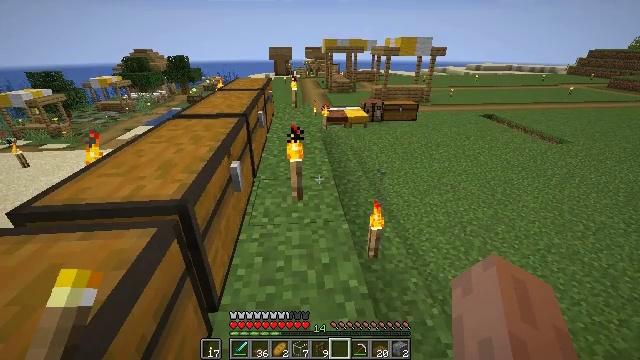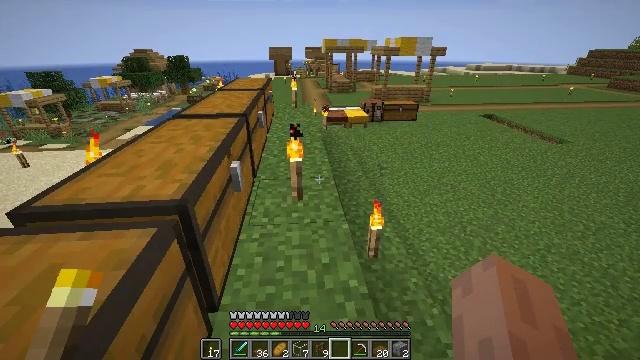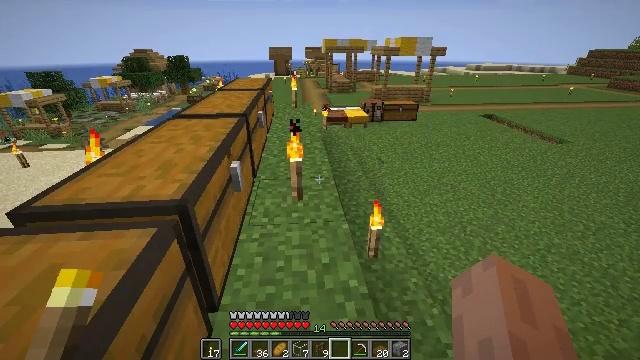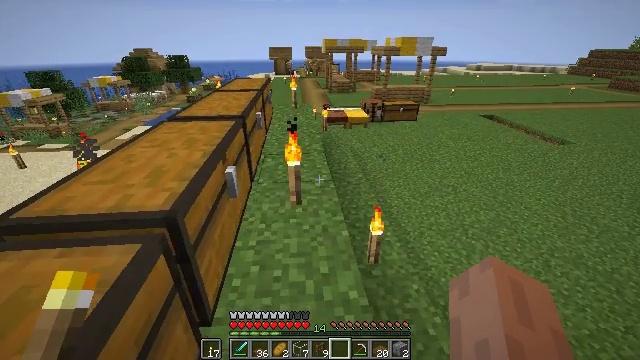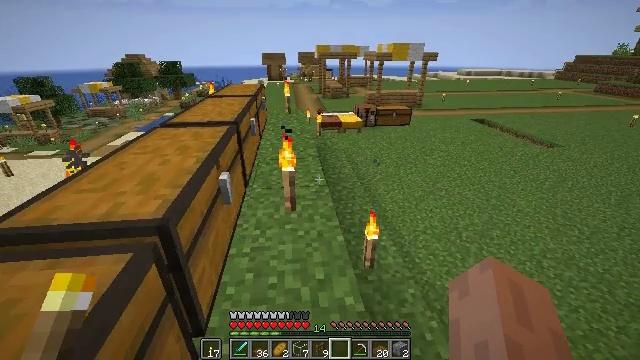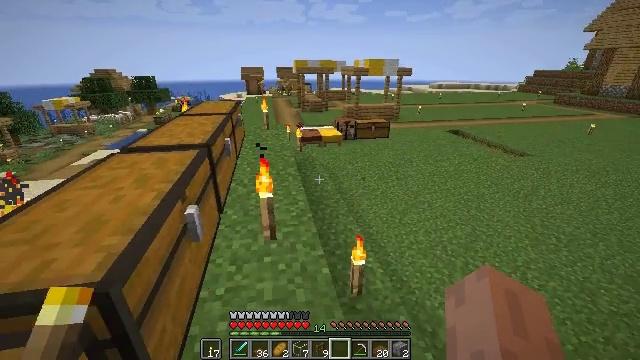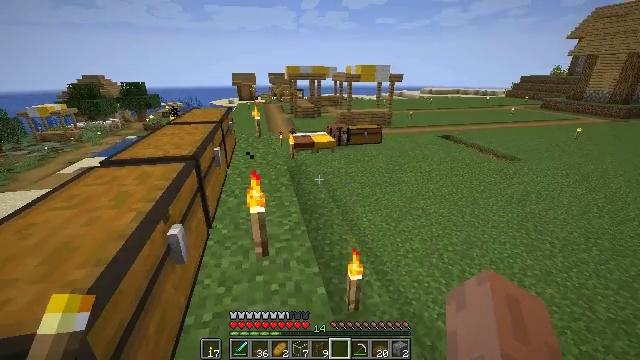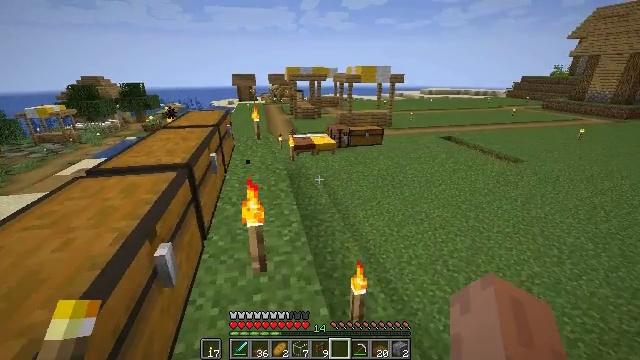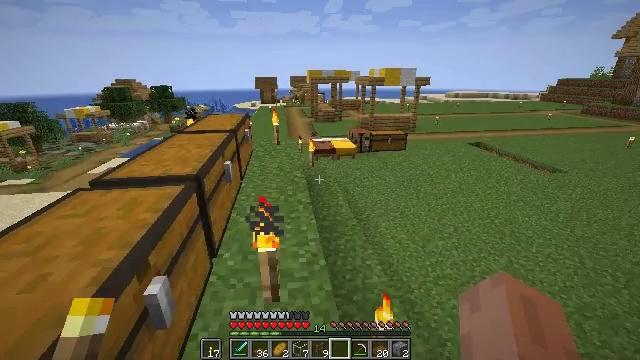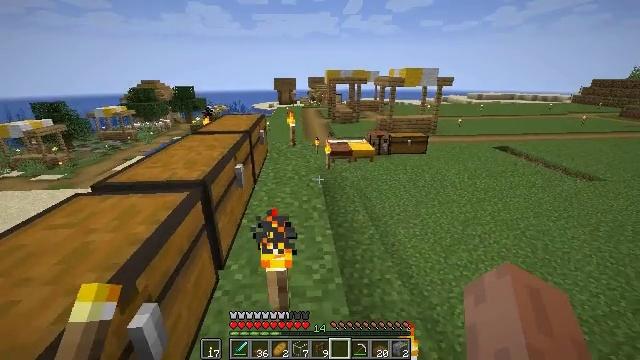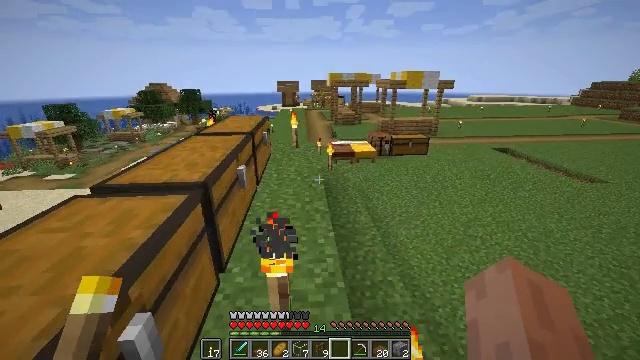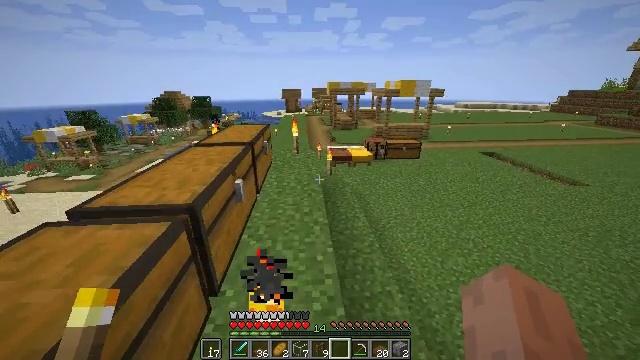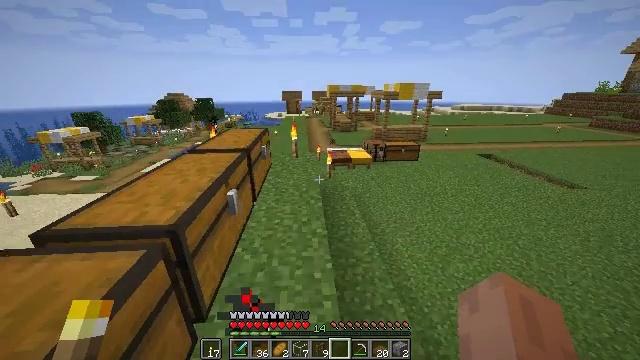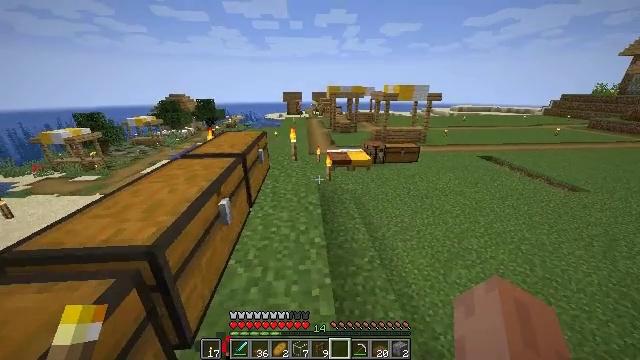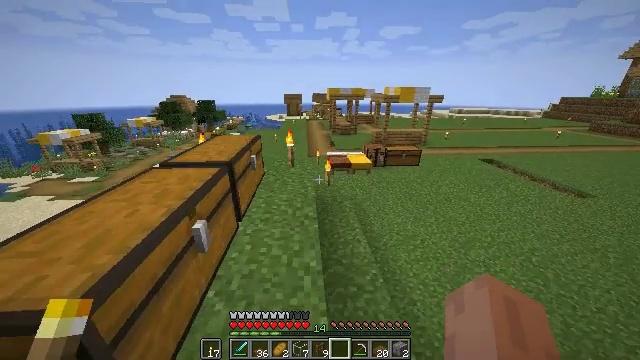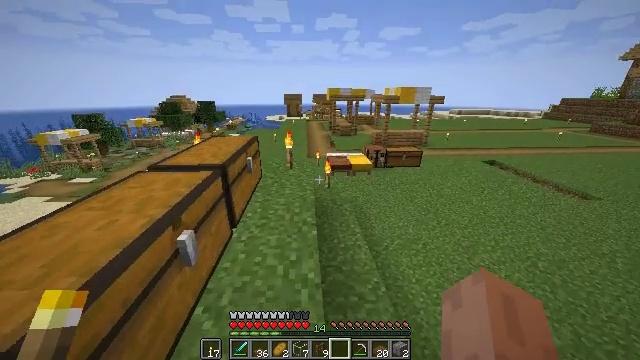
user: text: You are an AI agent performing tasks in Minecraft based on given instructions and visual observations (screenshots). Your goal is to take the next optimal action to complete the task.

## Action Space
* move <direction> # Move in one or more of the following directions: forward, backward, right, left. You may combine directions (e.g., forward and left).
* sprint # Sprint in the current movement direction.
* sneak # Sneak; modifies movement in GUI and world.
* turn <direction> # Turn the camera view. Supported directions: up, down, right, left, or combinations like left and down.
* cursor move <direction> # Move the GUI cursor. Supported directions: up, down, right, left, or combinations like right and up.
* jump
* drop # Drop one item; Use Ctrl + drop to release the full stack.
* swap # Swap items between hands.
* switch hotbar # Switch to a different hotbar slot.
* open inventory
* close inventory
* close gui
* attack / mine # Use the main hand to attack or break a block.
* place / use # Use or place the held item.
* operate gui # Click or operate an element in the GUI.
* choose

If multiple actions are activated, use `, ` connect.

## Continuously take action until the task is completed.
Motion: motion action
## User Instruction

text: Arrange stone bricks to craft stone brick stairs.
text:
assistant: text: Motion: no_op
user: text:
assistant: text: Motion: no_op
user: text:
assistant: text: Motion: move forward
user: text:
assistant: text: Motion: move forward, turn right and up
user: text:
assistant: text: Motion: move forward, turn right and up
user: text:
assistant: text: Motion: move forward, turn right and up
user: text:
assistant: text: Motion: move forward
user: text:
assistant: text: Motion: move forward, turn left
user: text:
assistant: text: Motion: move forward, sprint, turn left
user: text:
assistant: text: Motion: move forward, sprint
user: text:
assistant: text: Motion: move forward, sprint
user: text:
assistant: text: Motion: move forward, sprint
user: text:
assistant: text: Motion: move forward, sprint
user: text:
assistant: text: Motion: move forward
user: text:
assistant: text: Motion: move forward
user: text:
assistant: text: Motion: move forward, turn right
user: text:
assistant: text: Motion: move forward, turn right and down
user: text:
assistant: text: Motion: move forward, sprint, turn right and down
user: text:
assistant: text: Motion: move forward, sprint, turn right
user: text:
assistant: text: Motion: move forward, sprint
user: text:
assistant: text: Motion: move forward, sprint
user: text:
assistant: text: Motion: move forward, sprint
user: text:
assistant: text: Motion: move forward
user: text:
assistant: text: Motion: move forward, turn left
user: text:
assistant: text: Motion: move forward, turn left
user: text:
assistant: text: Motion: move forward, jump
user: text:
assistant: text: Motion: move forward, jump
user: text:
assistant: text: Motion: move forward, jump
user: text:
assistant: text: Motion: move forward, jump
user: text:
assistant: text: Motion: move forward, jump